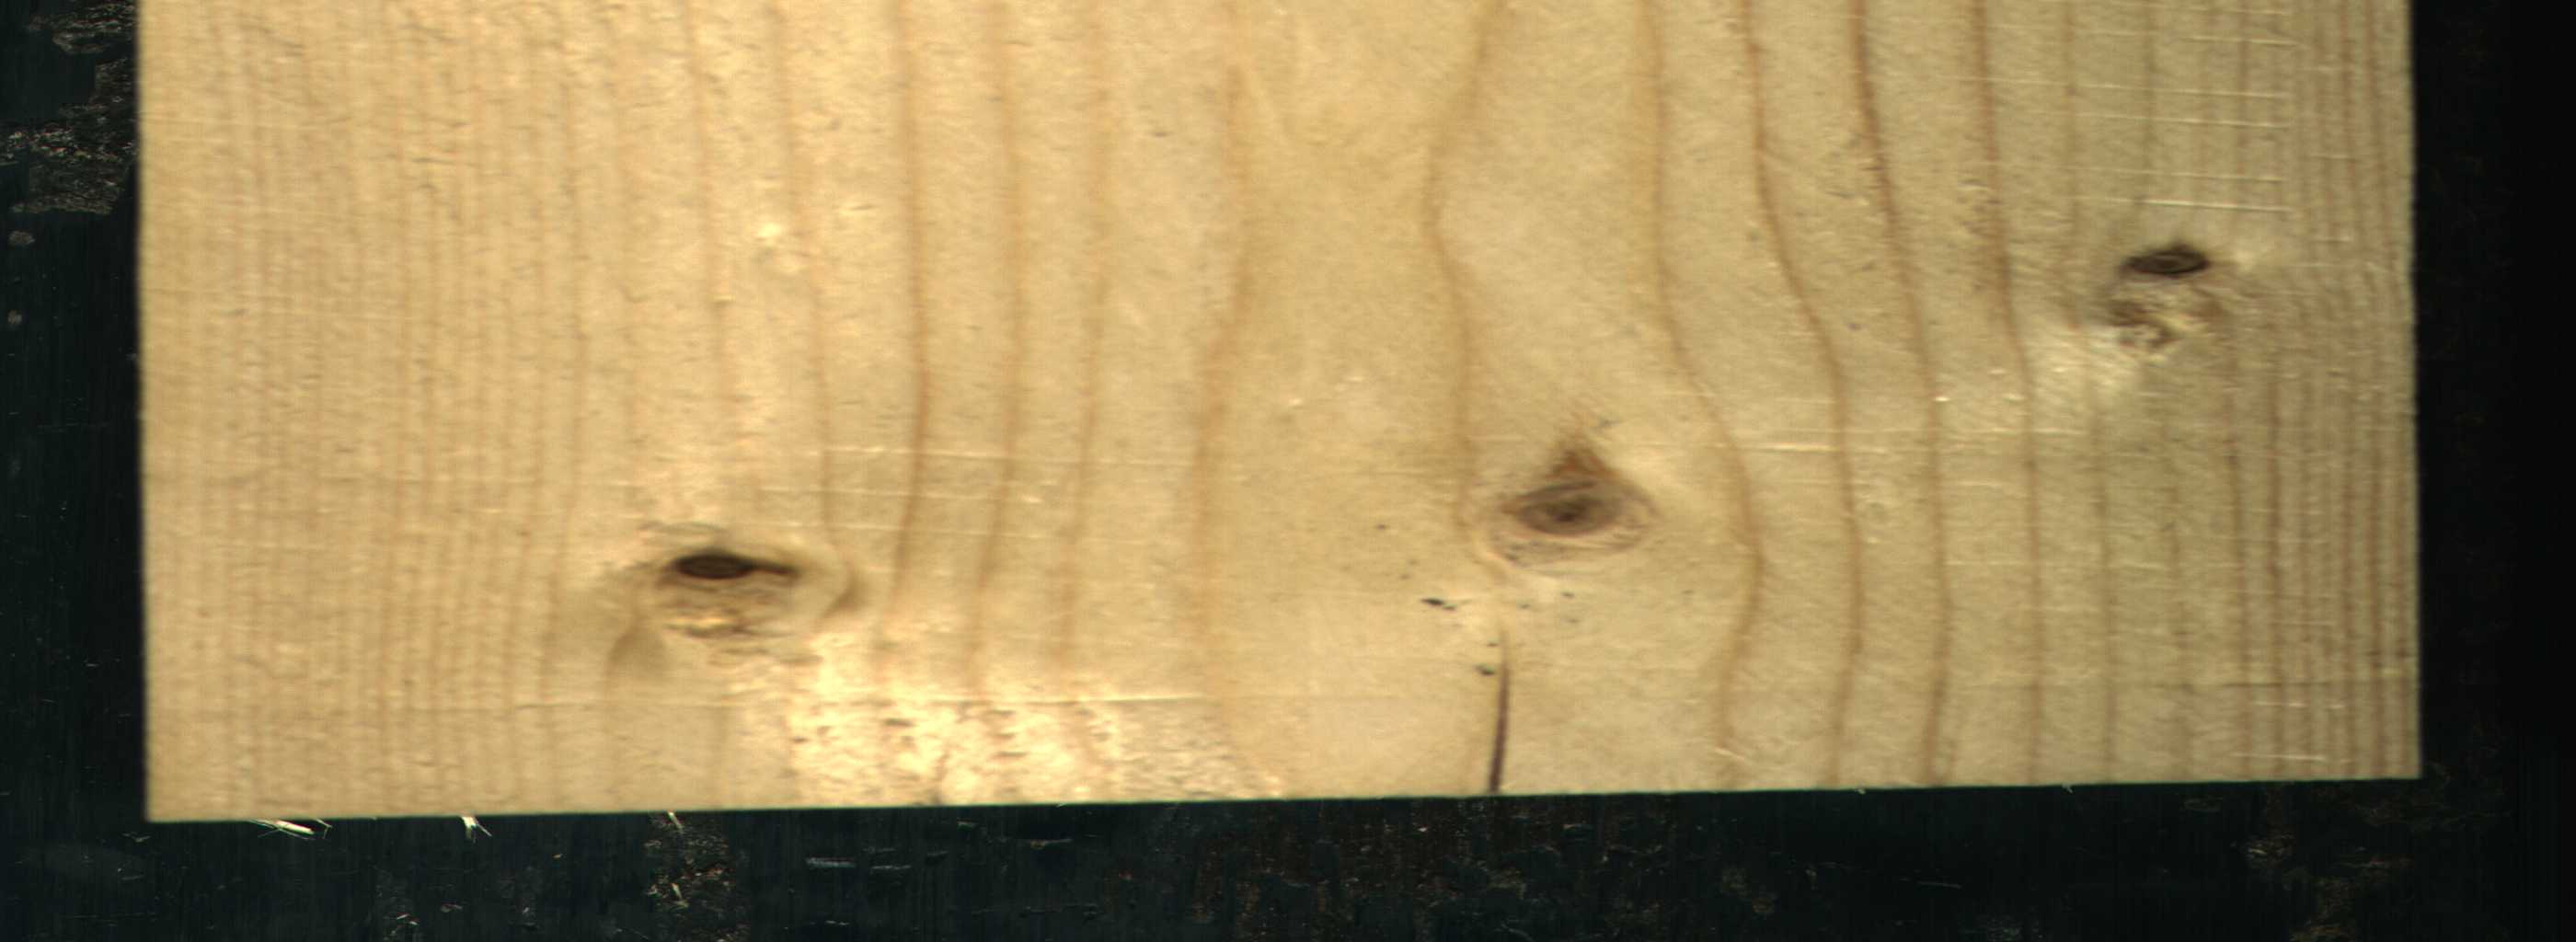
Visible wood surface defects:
resin
Crack
Dead_Knot
Dead_Knot
Live_Knot